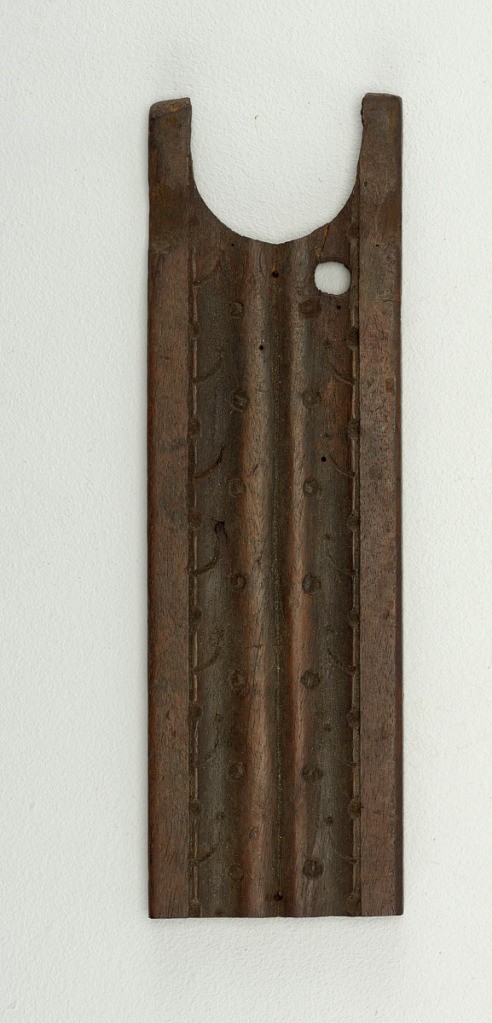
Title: Molding fragment
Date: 18th century
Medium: walnut
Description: simple moulding fragment with double ogee channelling, carved with running elementary acanthus pattern.